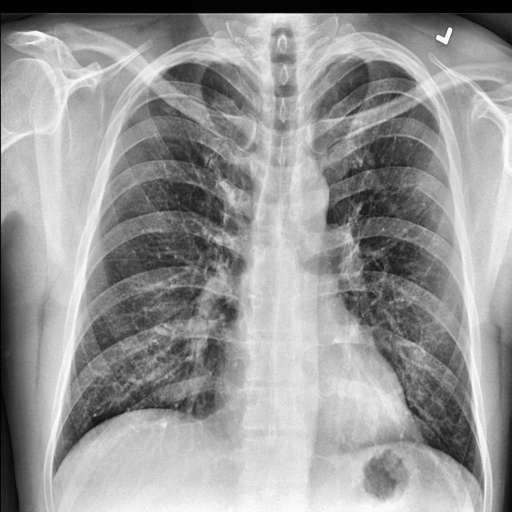
Finding: NORMAL